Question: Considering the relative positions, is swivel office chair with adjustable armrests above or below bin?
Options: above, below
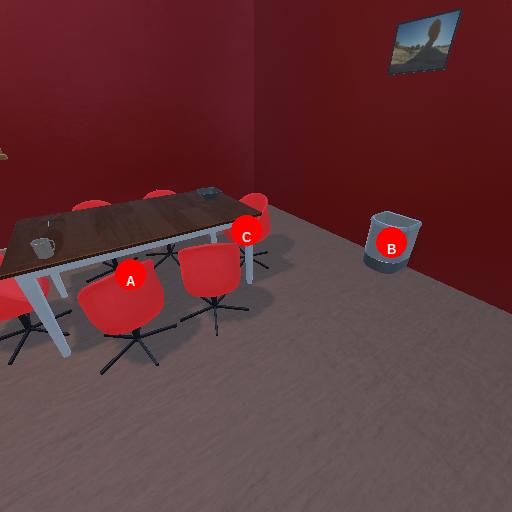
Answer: above